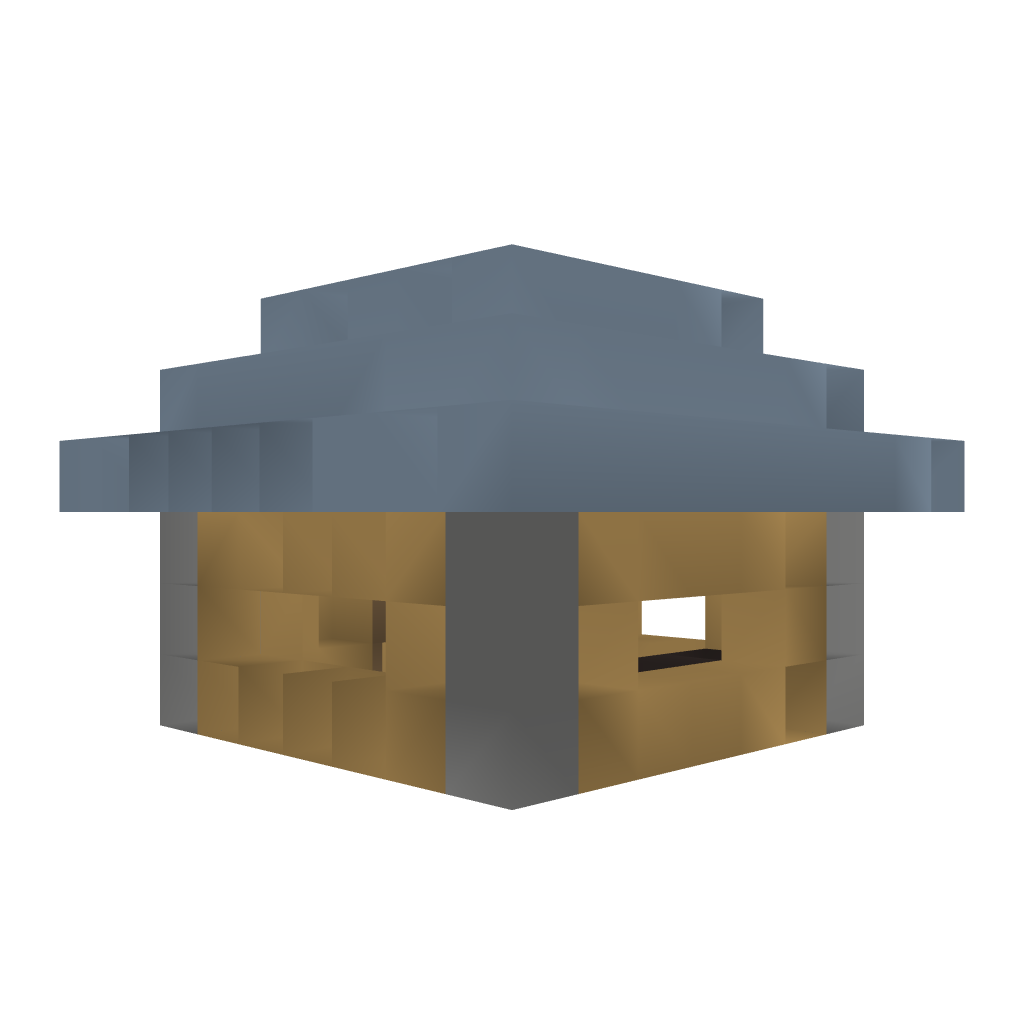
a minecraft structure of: Simple small house